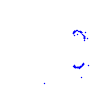
Particle: kaon